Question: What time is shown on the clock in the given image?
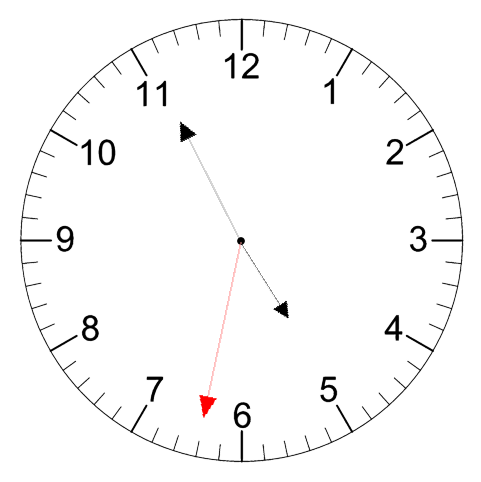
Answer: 04:55:32